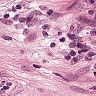
Metastatic tissue present: yes